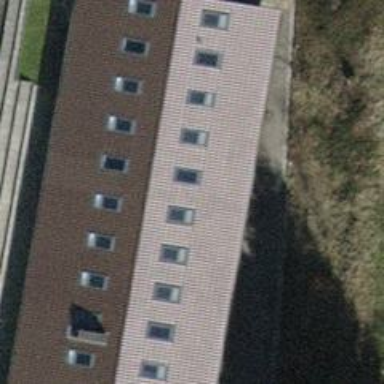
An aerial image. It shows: Sports centre building.